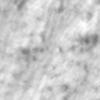
Label: no_change